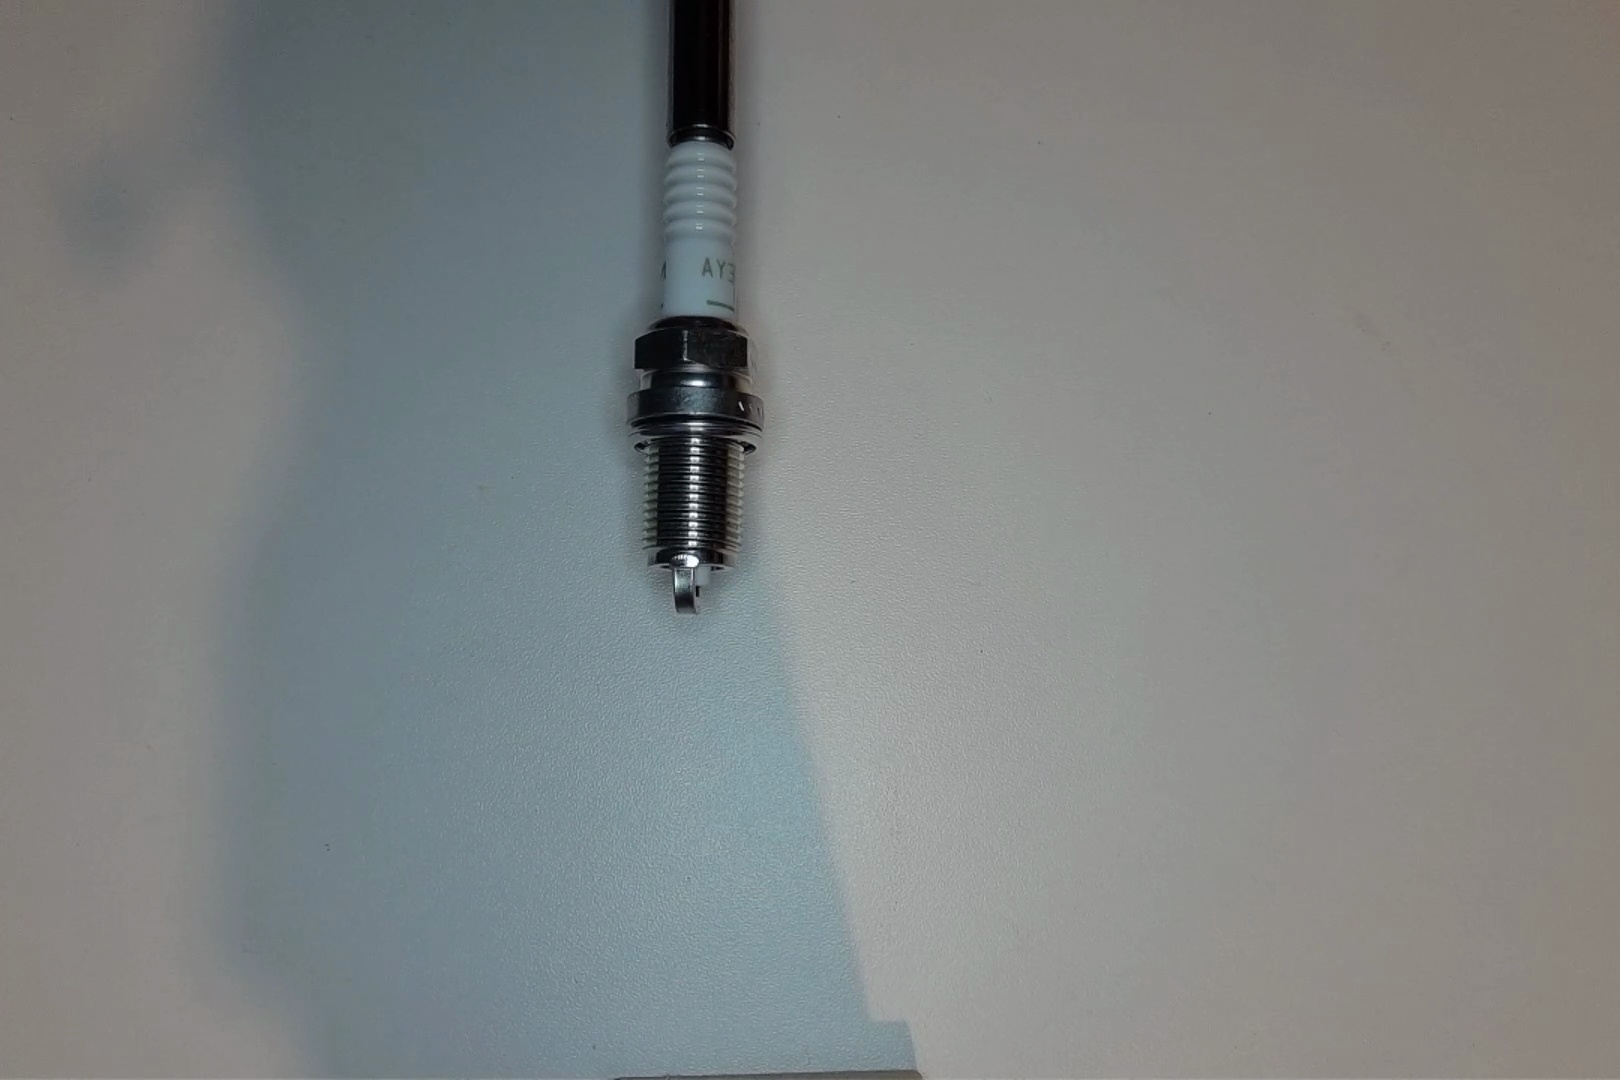
Label: no anomaly